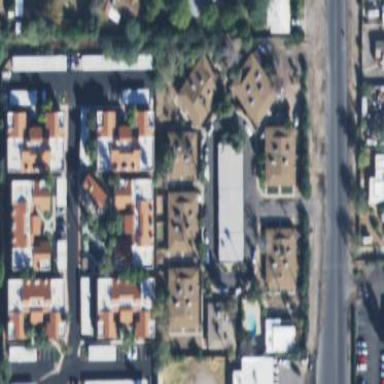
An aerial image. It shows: Residential area with apartments.